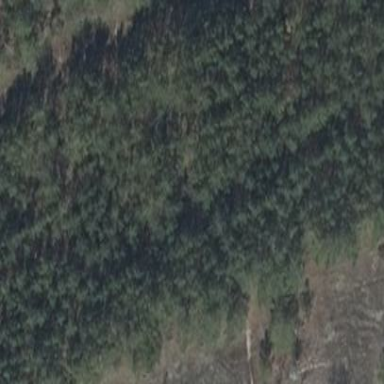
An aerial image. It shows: Forest area dominated by needle-leaved trees.